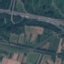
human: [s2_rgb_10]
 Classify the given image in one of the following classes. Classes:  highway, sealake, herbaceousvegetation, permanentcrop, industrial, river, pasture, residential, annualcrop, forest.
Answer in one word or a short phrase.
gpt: Highway